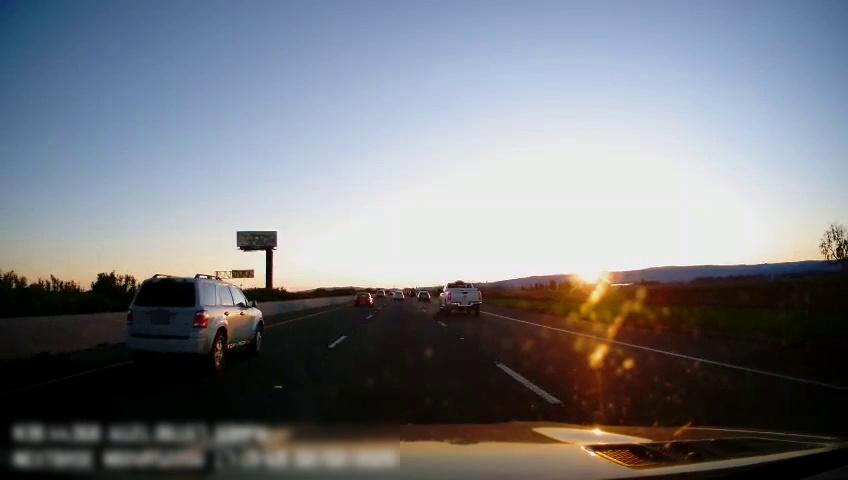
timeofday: Dusk/Dawn/Twilight
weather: Sunny
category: Drivable Space
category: Vehicles | Car
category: Vehicles | Truck
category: Vehicles | SUV
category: Vehicles | Car
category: Vehicles | SUV
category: Vehicles | Car
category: Lanes | Current Lane
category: Lanes | Alternate Lane
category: Lanes | Alternate Lane
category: Lanes | Alternate Lane